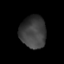
Tissue: lung
Cell type: Epithelial cells
Senescence score: 0.1285
Nuclear area (px): 824
Mean DAPI intensity: 61.658